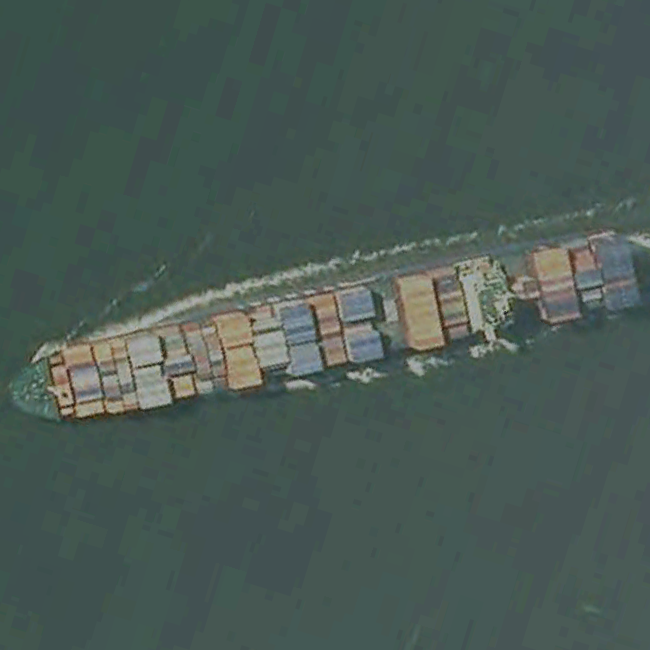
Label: civil